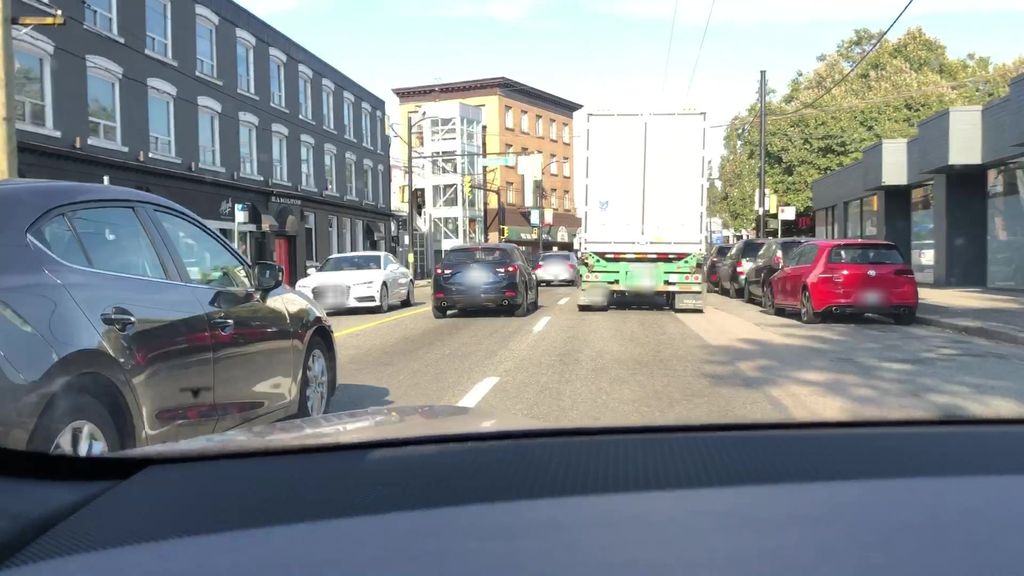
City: vancouver